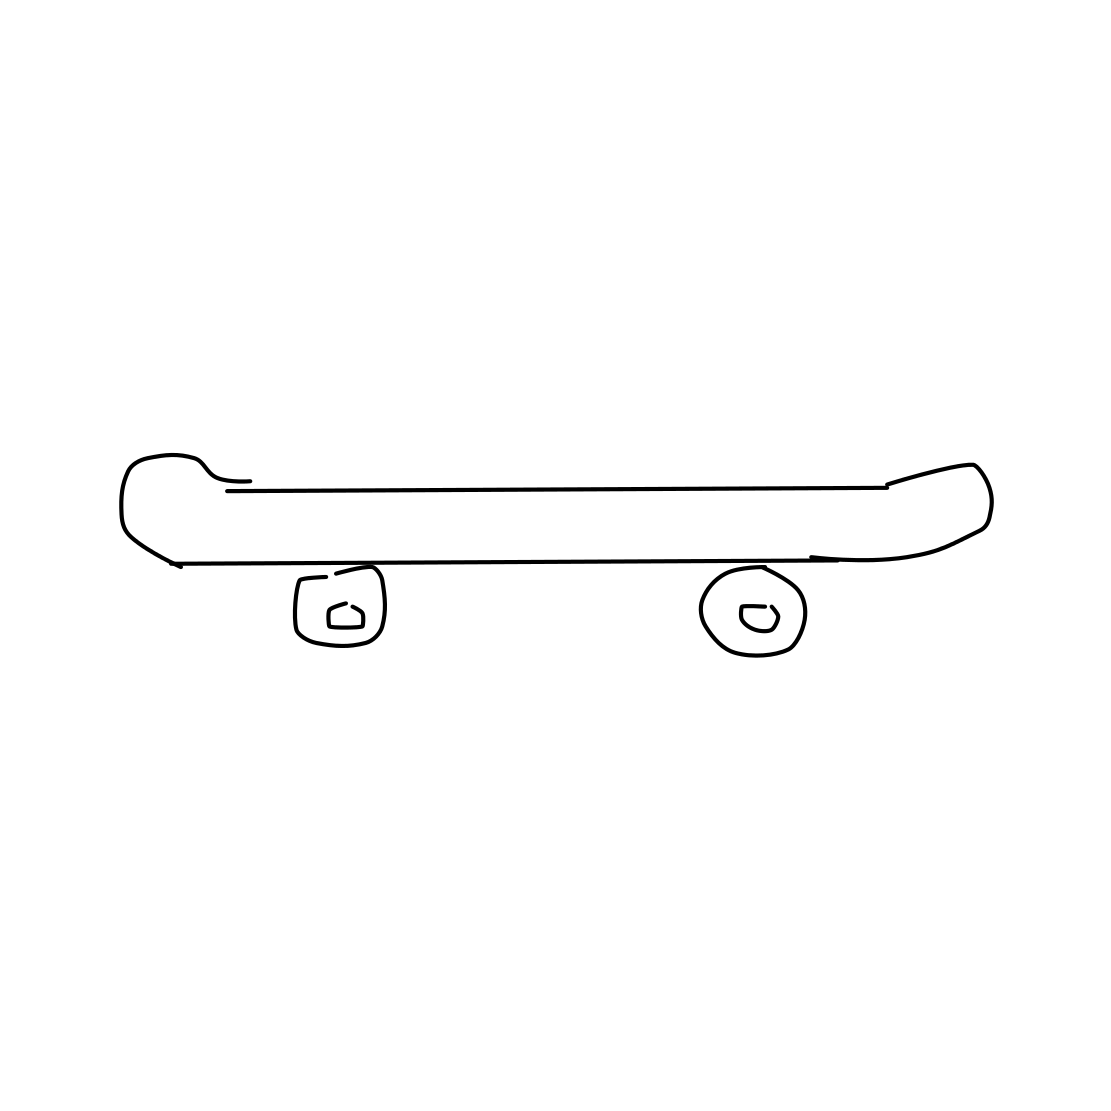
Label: skateboard